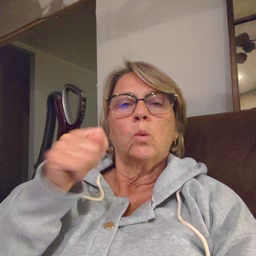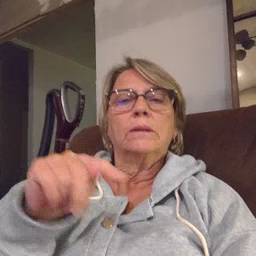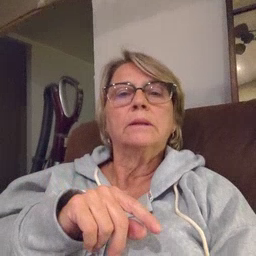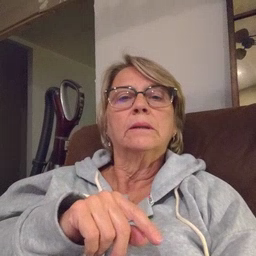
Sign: toy